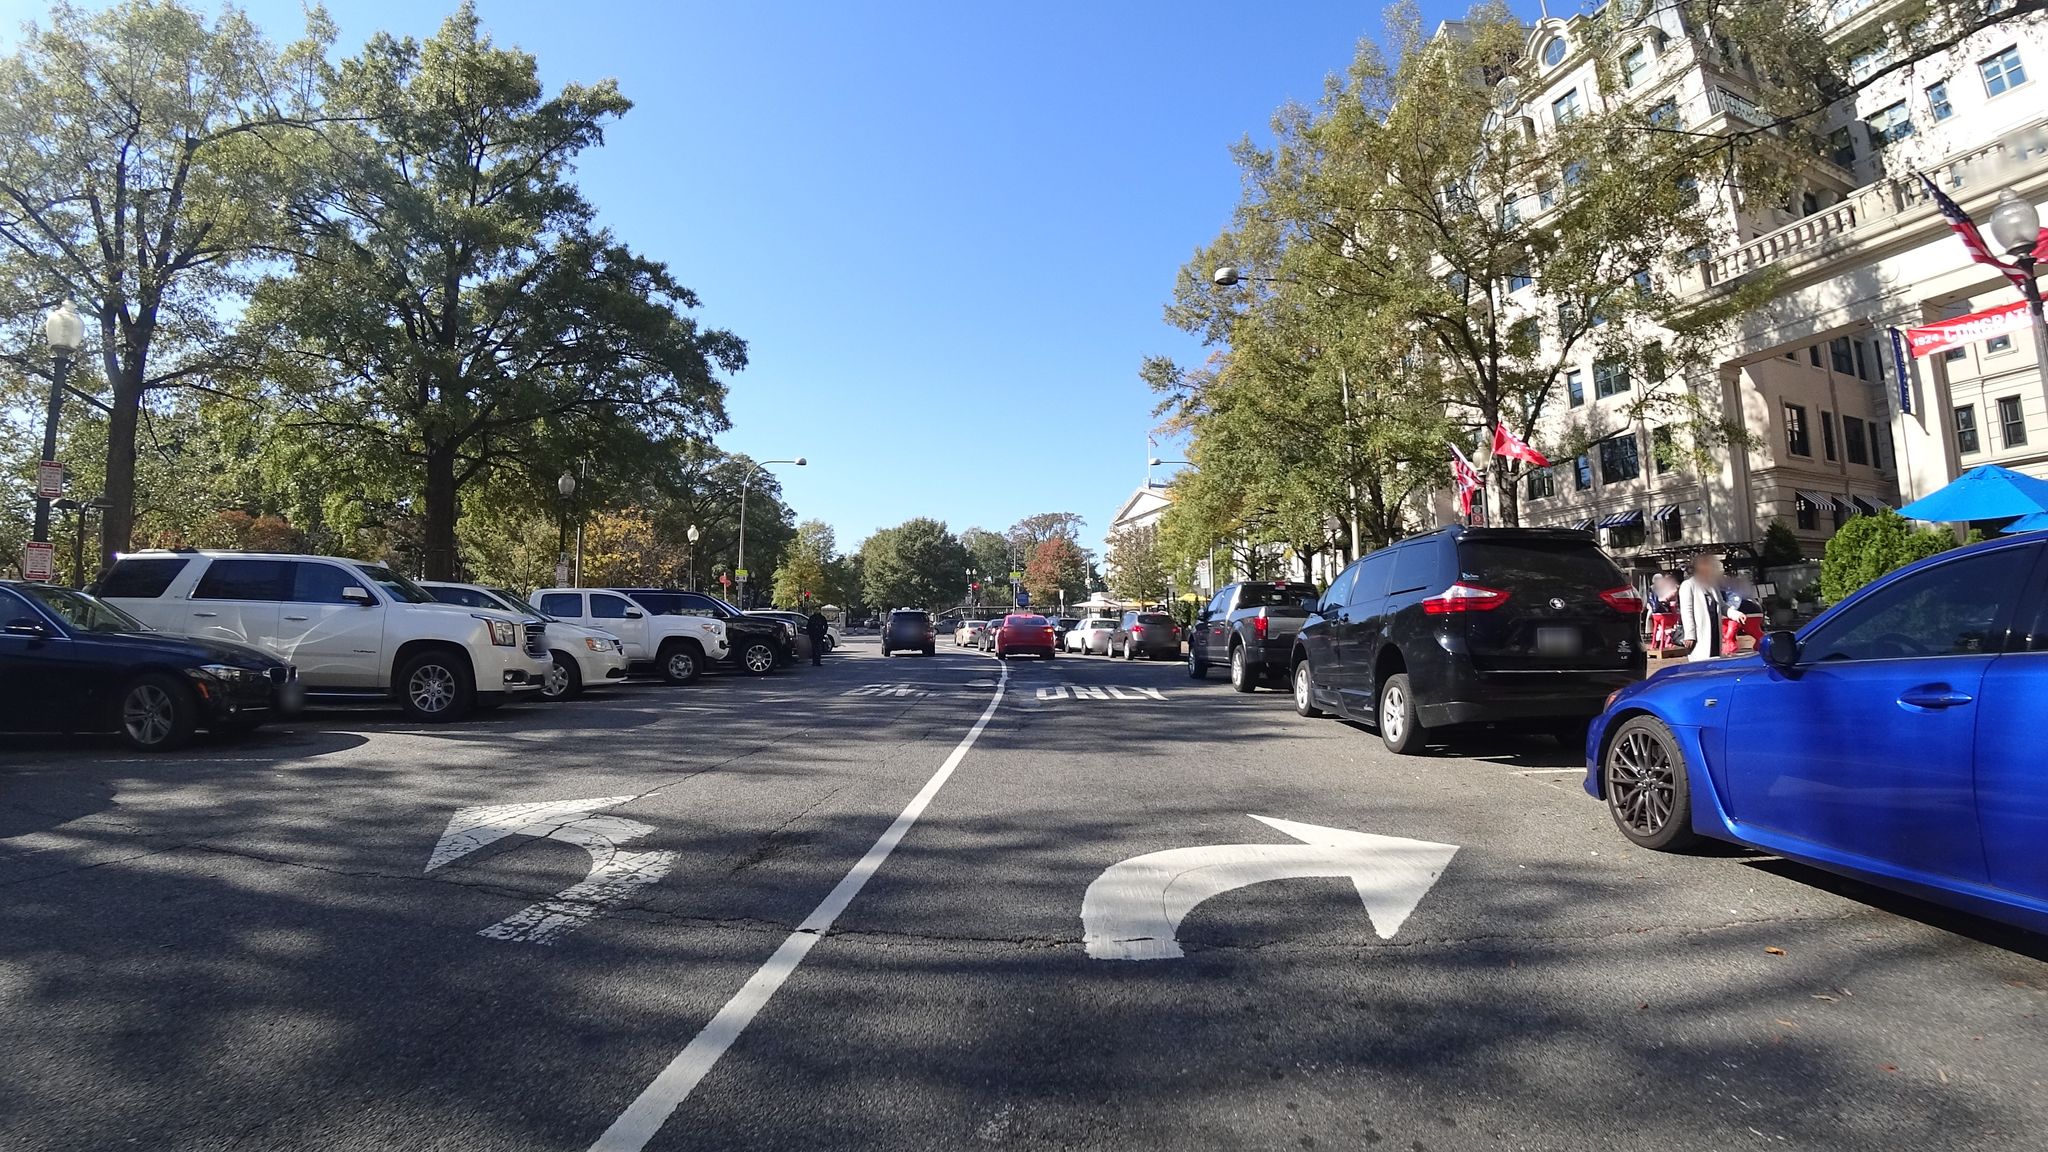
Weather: clear
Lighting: day
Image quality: good
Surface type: cycling surface
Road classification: secondary
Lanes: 2
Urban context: urban centre
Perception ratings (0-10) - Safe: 5.6, Lively: 9.54, Beautiful: 7.96, Boring: 1.16, Depressing: 1.73, Wealthy: 7.58